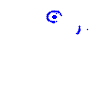
Particle: electron